Question: Now I have a long query and I'd like to alternate with such a statement
'''
where userid=@userid
'''
But I have other parameters which change flow, so, I want to have two options, selecting one user or any user
Can I send a username so that It can select and user? like we do in LIKE statements, we send
'''
where username LIKE "%%"
'''
and we get all records, how can I do that with INT?
Because my query is parameterized, I can't add "OR 1=1" like
'''
where userid=1 or 1=1
'''
should I use BETWEEN and get two parameters, so when I select one record, I'll enter userid-1 and userid+1 as two paramters, and get one user, and when I wand to select all, I'll enter 1 and 1 million.
Is it a logical way for parameterized queries or is there another way, with one parameter?
SOLUTION

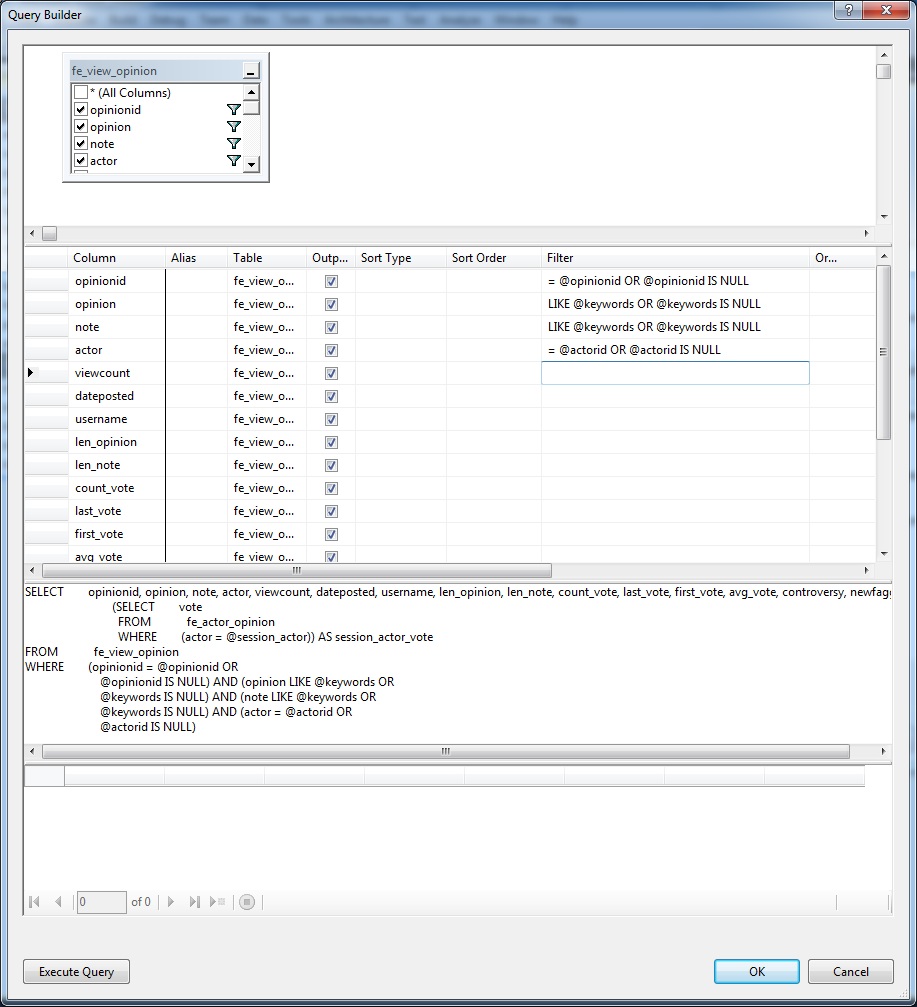
Answer: Typically this is done using
'''
WHERE userid = @userid OR @userid IS NULL
'''
Another variation (if the userid column is not nullable):
'''
WHERE userid = COALESCE(@userid, userid)
'''
Yet another (for ints) is to say
'''
WHERE userid BETWEEN COALESCE(@userid, 1)
AND COALESCE(@userid, <PHONE>); -- well, 2147whatever
'''
But if you have a lot of these conditions and every time the query is run the parameters change, you could be locking yourself into bad plans that aren't always appropriate. So sometimes the answer is to generate dynamic SQL:
'''
SET @sql = @sql + CASE WHEN @userid IS NOT NULL THEN
N' AND userid = ' + CONVERT(VARCHAR(12), @userid);
'''
Couple this with 'OPTION RECOMPILE' and/or the instance setting "optimize for ad hoc workloads" you'll only stuff up the plan cache with plans for versions of the query that are executed more than once.